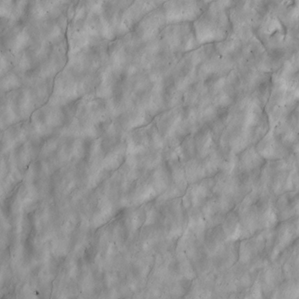
Label: non_frost